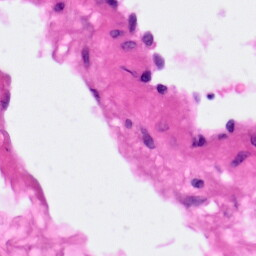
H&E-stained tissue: Pancreatic